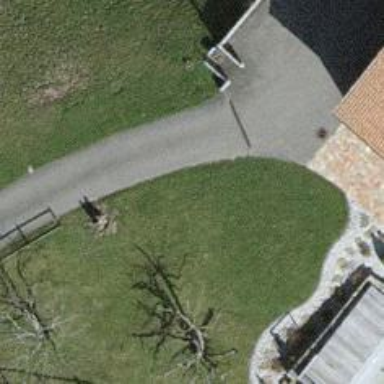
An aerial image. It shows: Driveway.